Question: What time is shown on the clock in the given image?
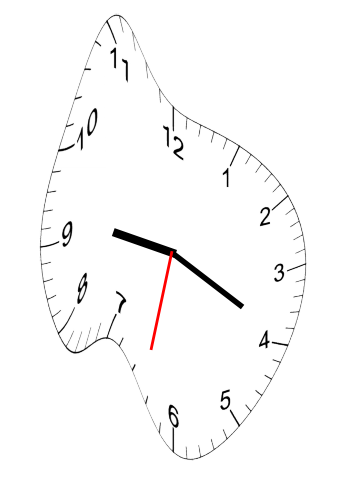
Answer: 09:19:32